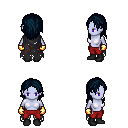
a pixel art fantasy rpg character, female body template, dark elf, purple skin, black tattered cape, red pants, raven long hairstyle, gold gloves, black shoes, four views (front, back, left, right), 2x2 character sprite sheet, small pixel art, hard edges, no anti-aliasing